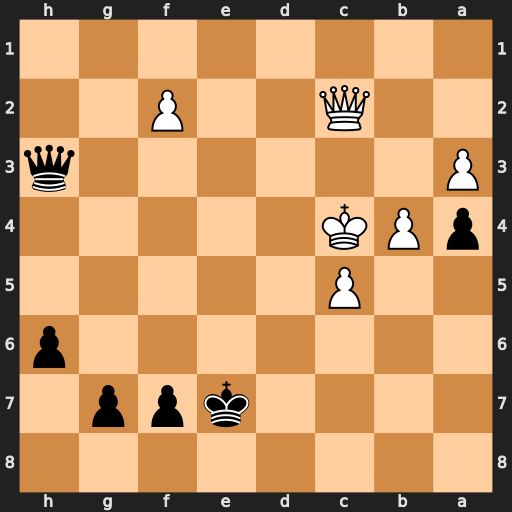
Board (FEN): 8/4kpp1/7p/2P5/pPK5/P6q/2Q2P2/8
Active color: b
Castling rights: -
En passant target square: -
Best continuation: Qb3+ Qxb3 axb3 Kxb3 h5